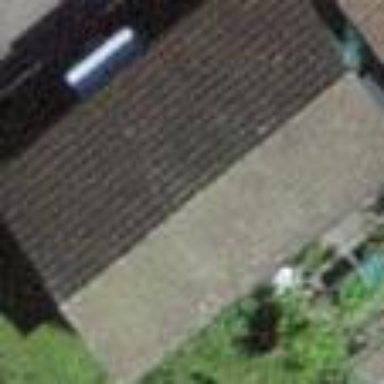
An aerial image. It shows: Shed building.